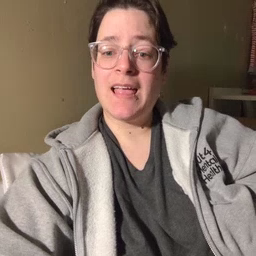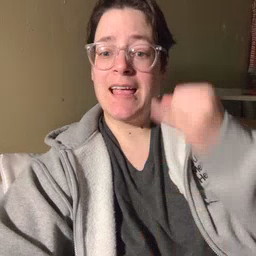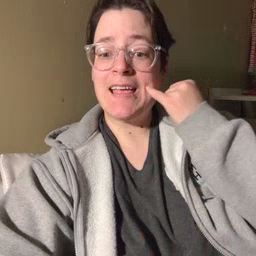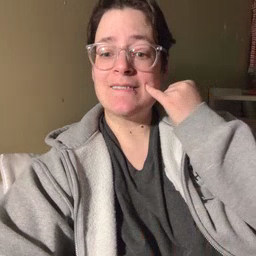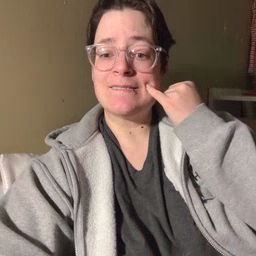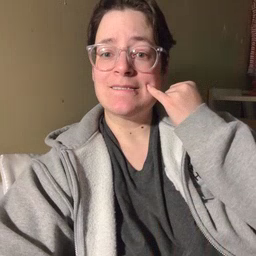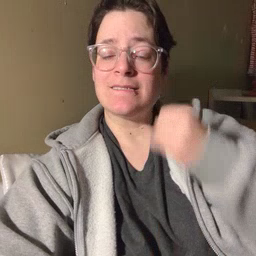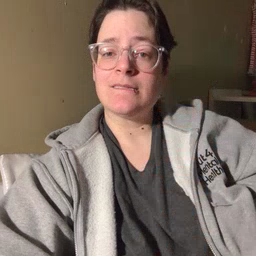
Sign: if